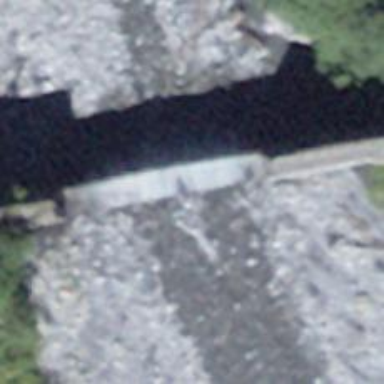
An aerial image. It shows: Check dam along waterway with retaining wall.